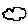
Label: cloud